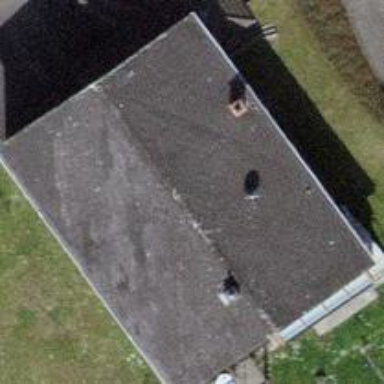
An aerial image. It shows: Detached building.